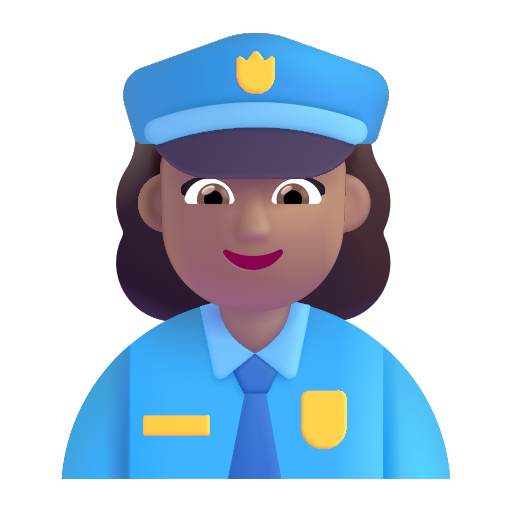
woman police officer color